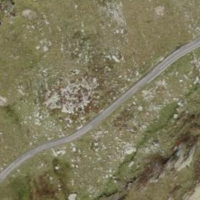
EUNIS habitat code: 26
Species observed at this site:
Marmota marmota